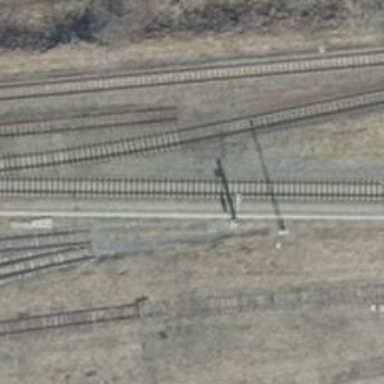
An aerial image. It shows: Abandoned railway yard is depicted.